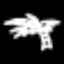
Label: palm tree